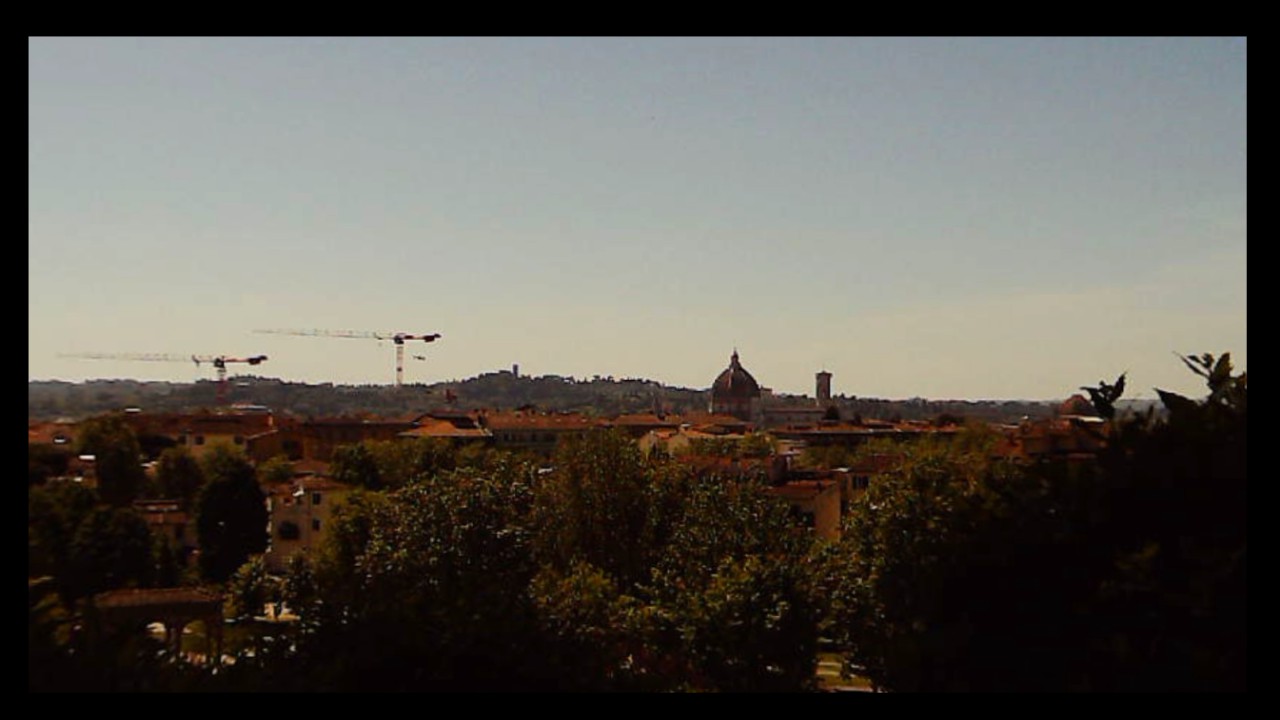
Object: DJI Tello EDU

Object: DarwinFPV cineape20